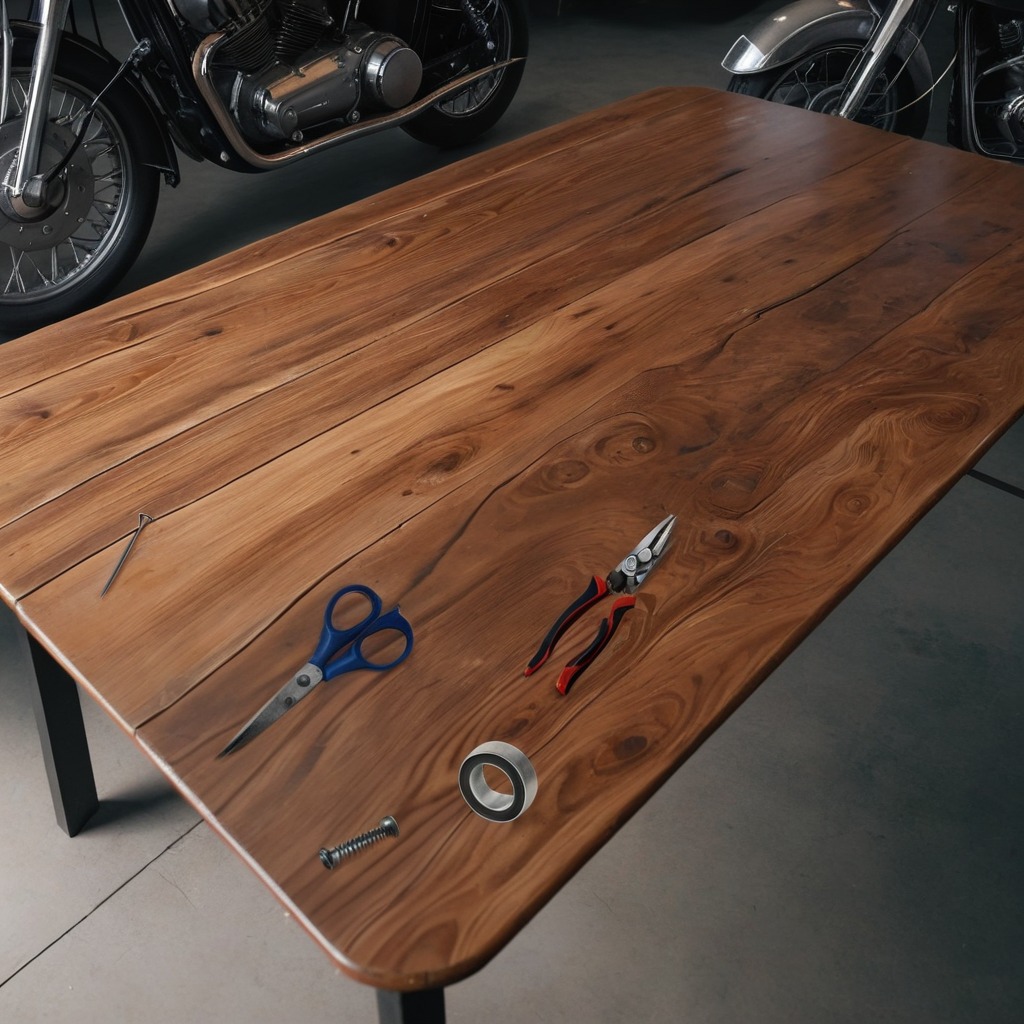
A metal ball bearing, an iron nail, a pair of pliers, a coiled metal spring, and a pair of scissors are lying on the wooden table.